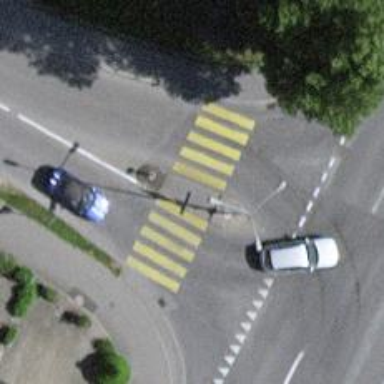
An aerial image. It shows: Marked pedestrian crossing with zebra designation and central island.